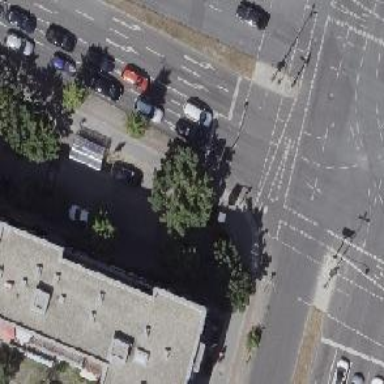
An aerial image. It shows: Sidewalk.